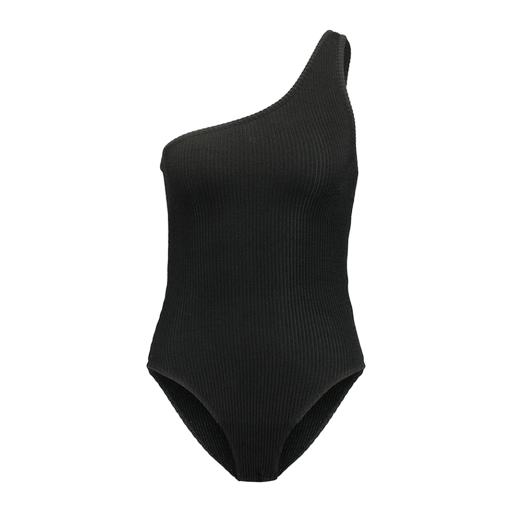
black women's asymmetric, one shoulder, black one-shoulder top, white background